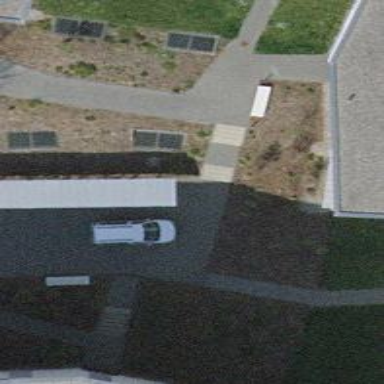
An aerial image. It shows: Footway made of cobblestone.